Question: I have this loop that assigns the value to an element in branch.from that represents the index of the closest (while less than) whose value is less than the value of the corresponding element in branch.
'''
for (j in 2:length(branch)) {
branch.from[j]<-max(which(branch[1:(j-1)]<=branch[j]))
}
'''
branch has just over 8 million elements, so this takes too long for my liking. Is there a faster way?
For example,
'''
branch[1:20]<-c(1,54,25,54,22,54,36,54,43,54,40,54,27,54,34,54,26,54,32,54)
'''
The above code gives,
'''
branch.from[1:20]<-c(1,1,1,3,1,5,5,7,7,9,7,11,5,13,13,15,5,17,17,19)
'''

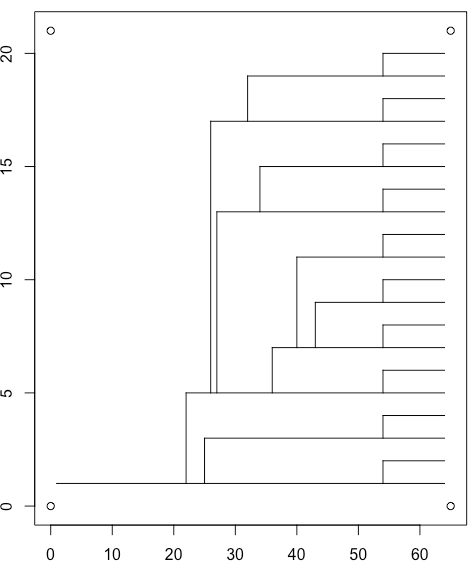
Answer: # An Rcpp function
I'm not sure if there is any easy way to vectorize the code, so Rcpp may be the best option:
'''
library(Rcpp); library(inline)
fun2 <- cppFunction(
'std::vector<int> branchFrom(NumericVector branch)
{
std::vector<int> branch_from;
for(int j = branch.size() - 1; j > 0; j--) {
int val = -1;
for(int k = j - 1; k > -1; k--){
if(branch[j] >= branch[k]){
val = k;
break;
}
}
branch_from.push_back(val + 1);
}
branch_from.push_back(1);
std::reverse(branch_from.begin(), branch_from.end());
return branch_from;
}')
'''
Note the the second for-loop won't necessarily iterate through all of 'k', since it stops once a single value 'x[k] <= x[j]' is found.
# Analysis
Using 'microbenchmark()' from the microbenchmark package where the original implementation is encapsulated in 'base', I get the following:
'''
Unit: microseconds
expr min lq mean median uq max neval
base 124.<PHONE> <PHONE> 133.941 <PHONE>.724 100
fun2 5.105 5.8145 8.0211 7.137 7.766 79.508 100
'''
This indicates a significant speed-up from the original implementation.